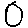
Label: circle